Field crop: maize
Growth stage: 1
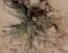
Species: salsola